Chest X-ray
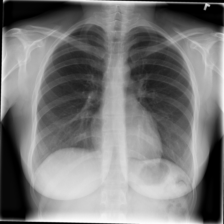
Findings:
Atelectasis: negative
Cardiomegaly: negative
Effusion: negative
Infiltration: negative
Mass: negative
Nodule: negative
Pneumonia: negative
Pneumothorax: negative
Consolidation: negative
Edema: negative
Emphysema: negative
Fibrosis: negative
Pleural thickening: negative
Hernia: negative